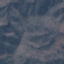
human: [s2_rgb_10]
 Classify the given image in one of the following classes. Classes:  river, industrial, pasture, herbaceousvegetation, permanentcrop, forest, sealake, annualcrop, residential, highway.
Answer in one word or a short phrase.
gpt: HerbaceousVegetation